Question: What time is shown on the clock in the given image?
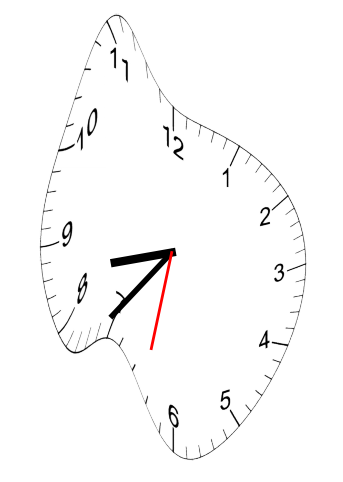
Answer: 08:36:32